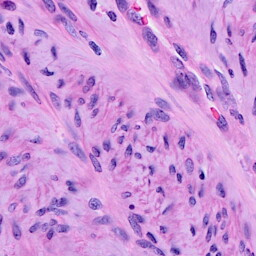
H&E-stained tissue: Cervix